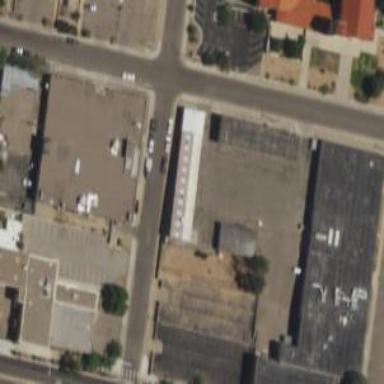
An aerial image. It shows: Alleyway designated as service road.